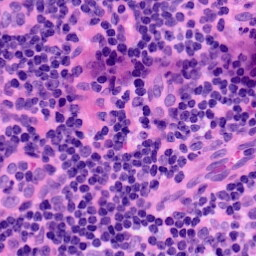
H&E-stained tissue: LymphNode